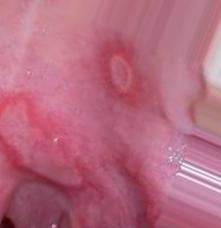
Condition: Mouth Ulcer